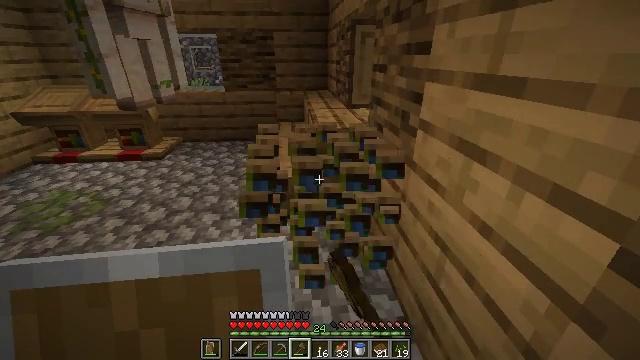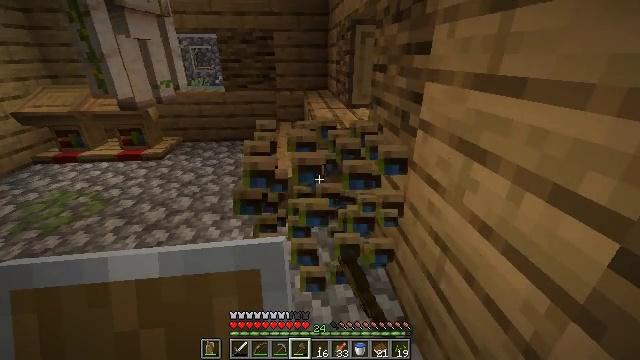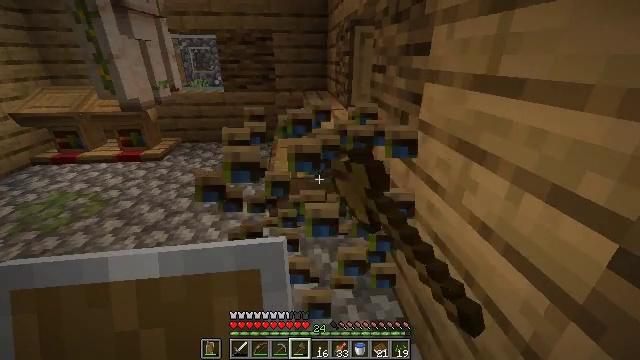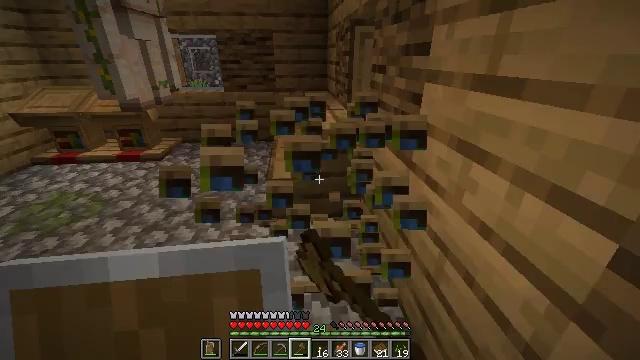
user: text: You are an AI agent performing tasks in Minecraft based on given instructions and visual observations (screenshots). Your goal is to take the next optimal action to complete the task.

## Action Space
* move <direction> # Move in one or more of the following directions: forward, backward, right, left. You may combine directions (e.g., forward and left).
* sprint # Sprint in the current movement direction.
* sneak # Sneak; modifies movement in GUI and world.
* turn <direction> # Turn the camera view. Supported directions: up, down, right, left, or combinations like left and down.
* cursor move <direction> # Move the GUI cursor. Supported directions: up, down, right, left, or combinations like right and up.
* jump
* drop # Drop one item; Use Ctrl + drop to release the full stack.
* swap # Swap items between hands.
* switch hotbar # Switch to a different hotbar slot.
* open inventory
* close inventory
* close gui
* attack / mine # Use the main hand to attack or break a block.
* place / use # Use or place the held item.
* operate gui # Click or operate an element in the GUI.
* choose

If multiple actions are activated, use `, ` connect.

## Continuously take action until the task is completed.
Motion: motion action
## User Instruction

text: Attack the bookshelf to recycle it.
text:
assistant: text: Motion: attack / mine
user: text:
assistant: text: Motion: attack / mine
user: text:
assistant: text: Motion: attack / mine
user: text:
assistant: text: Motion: attack / mine